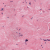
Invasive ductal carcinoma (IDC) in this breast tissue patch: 0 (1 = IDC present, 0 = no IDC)